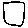
Label: square